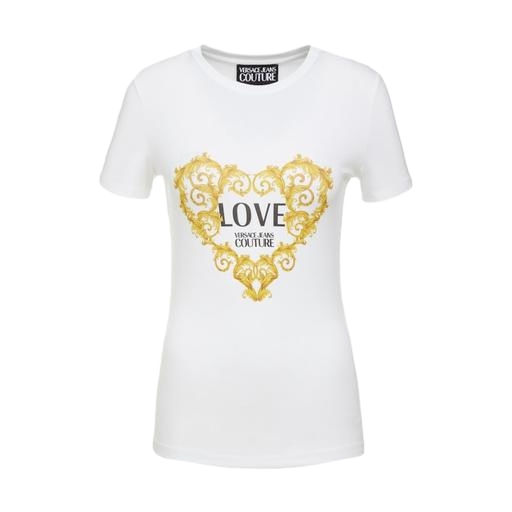
white gold heart tee, white couture print t-shirt, white love t-shirt, white background